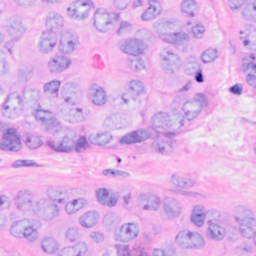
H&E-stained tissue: Breast